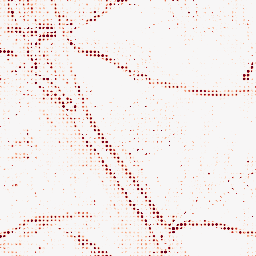
Category: morphological
Decomposition family: morphological_ellipse
Decomposition parameters: operation: opening
width: 10
height: 5
Upsampling method: sinc_blackman
Upsampling parameters: scale: 8
kernel_size: 4
Upsampling scale: 8